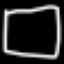
Label: square